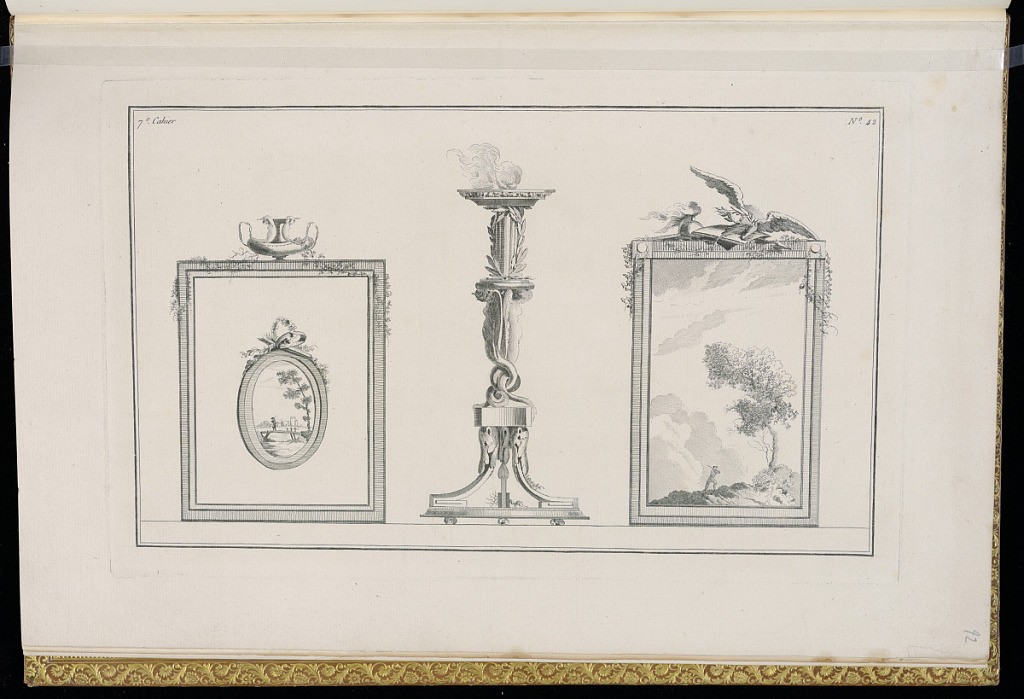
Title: Designs for Frames and an Incense Burner
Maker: Henri Sallembier, French, ca. 1753 - 1820
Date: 1777–78
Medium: Etching on paper
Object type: Print
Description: Designs for three frames and an incense burner decorated with neoclassical motifs. To the left, an oval frame with a picture of a landscape sits within the center of a larger rectangular frame. To the right is a frame with a picture of a landscape with a figure. The frames are topped with a vase, wings, helmet, arrow, festoons of foliate branches, and flowers. The incense burner in the center is decorated with meander and scrolling leaf motifs, fluting, caryatids with wings. The plate is numbered.